Question: I have a 'HorizontalScrollView' wrapped around a 'TabLayout' and works great, but it's hard for the use to know that it is actually a horizontal scroll.
How can I fade the end and maybe place an arrow at the end to give the user enough indication that it scrolls?

'''
<HorizontalScrollView
android:layout_width="match_parent"
android:layout_height="match_parent"
android:scrollbars="none"
android:fillViewport="true">
<android.support.design.widget.TabLayout
android:id="@+id/tabs"
android:layout_width="match_parent"
android:layout_height="wrap_content" />
</HorizontalScrollView>
'''
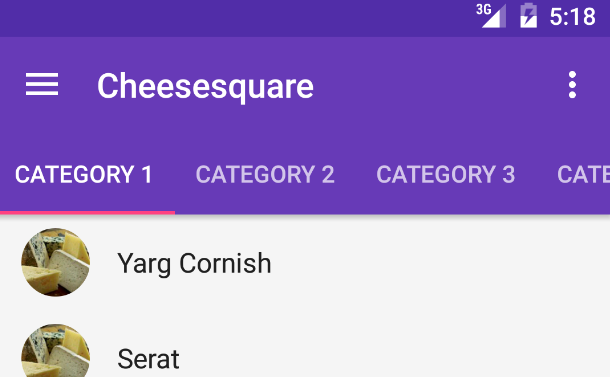
Answer: Hey i do not have proper idea for your question but here is a similar question .
Check it out.
<URL>